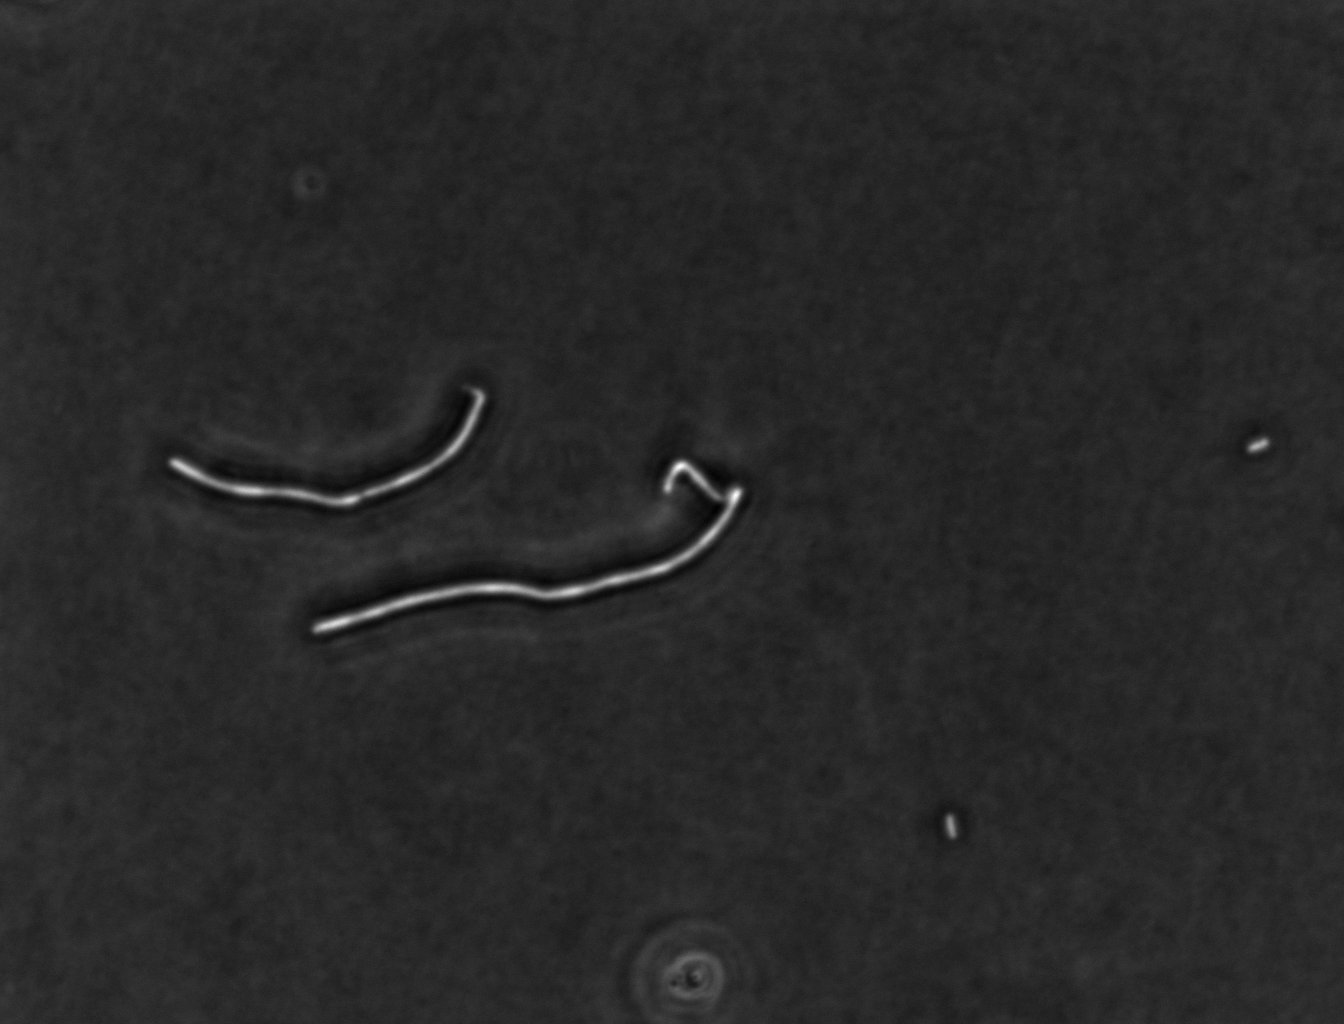
various_fewshot